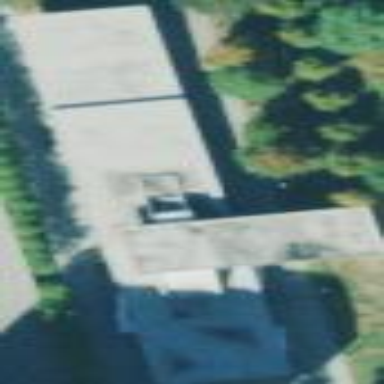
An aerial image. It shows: Train station building.